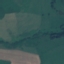
Land use / land cover class: Pasture